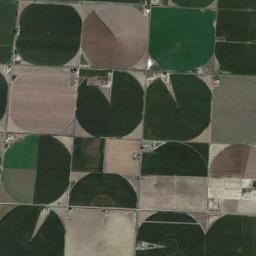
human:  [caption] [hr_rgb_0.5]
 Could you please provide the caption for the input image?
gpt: There are some deep green circle farmland and bare square farmland .

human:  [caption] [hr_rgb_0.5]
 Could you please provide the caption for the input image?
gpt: Many dark green, Light green, And tan mixed circular farmland, Some of which are irregular or semicircular .

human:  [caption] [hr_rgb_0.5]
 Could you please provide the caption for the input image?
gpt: Several dark green and khaki circular or fan-shaped farmlands with different radians are neatly arranged on the ground .

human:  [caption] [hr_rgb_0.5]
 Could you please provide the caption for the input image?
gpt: The circular farmland is divided into different areas .

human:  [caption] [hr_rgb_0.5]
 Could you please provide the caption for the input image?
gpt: There are many circular farmlands of the same size .